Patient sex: F
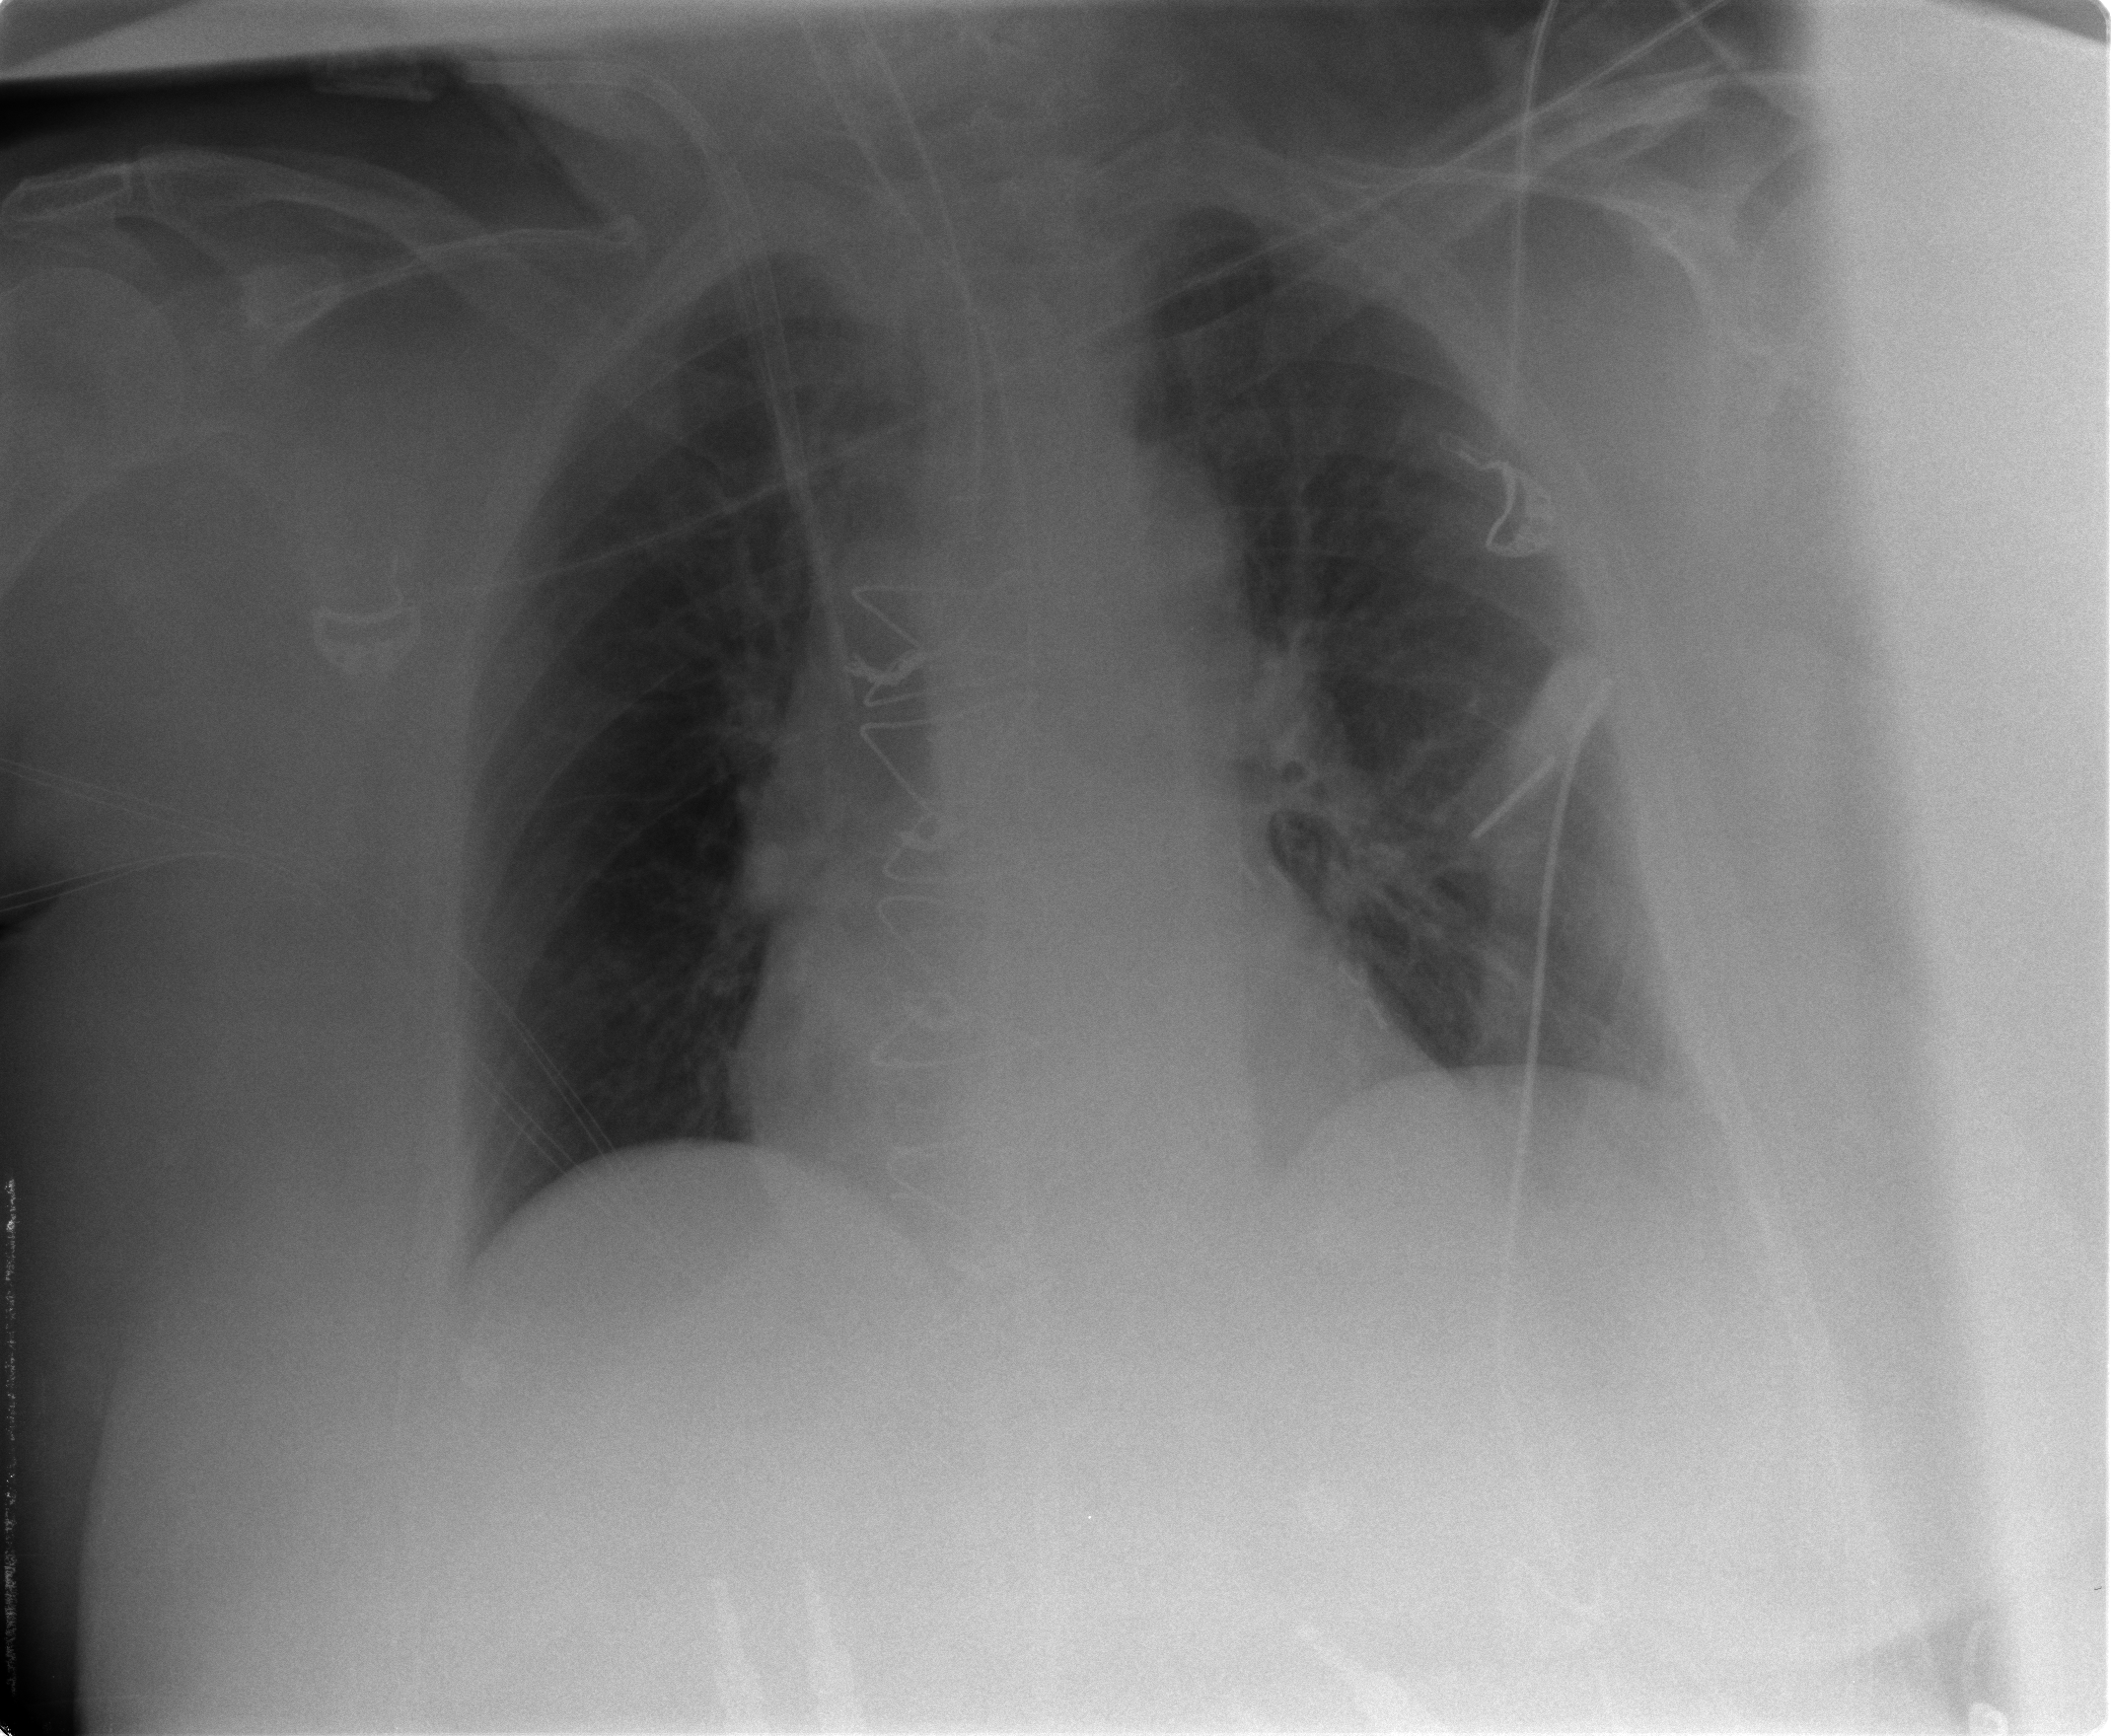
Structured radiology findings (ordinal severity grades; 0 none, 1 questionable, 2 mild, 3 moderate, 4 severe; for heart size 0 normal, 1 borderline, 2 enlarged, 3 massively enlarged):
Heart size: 1
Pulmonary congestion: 2
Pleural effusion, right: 0
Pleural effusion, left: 1
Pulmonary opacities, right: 0
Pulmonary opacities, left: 0
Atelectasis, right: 0
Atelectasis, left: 0